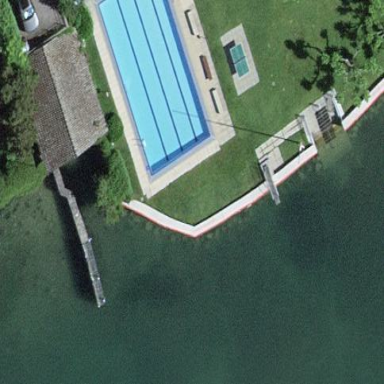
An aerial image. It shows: Swimming pool located in leisure land.